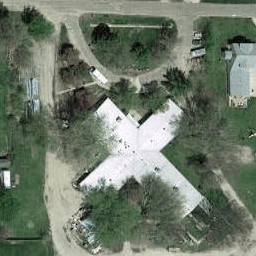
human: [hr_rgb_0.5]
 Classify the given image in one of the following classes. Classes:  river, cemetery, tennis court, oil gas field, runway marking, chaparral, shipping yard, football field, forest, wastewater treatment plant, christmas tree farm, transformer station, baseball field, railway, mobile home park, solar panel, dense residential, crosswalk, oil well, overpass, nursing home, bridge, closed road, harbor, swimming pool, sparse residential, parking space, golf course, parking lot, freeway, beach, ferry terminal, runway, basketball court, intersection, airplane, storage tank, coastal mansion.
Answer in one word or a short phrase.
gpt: nursing home